Question: This is the code I written in AppDelegate class (Swift 4):
'''
func application(_ application: UIApplication, didFinishLaunchingWithOptions launchOptions: [UIApplicationLaunchOptionsKey: Any]?) -> Bool {
// Override point for customization after application launch.
UIApplication.shared.statusBarStyle = .lightContent
goToRootViewController()
UINavigationBar.appearance().isTranslucent = true
UINavigationBar.appearance().shadowImage = UIImage()
UINavigationBar.appearance().setBackgroundImage(UIImage(), for: .default)
GMSServices.provideAPIKey(googleMapApiKey)
return true
}
'''
but my status bar is not showing the light content I dont know what is ging on, Any help?

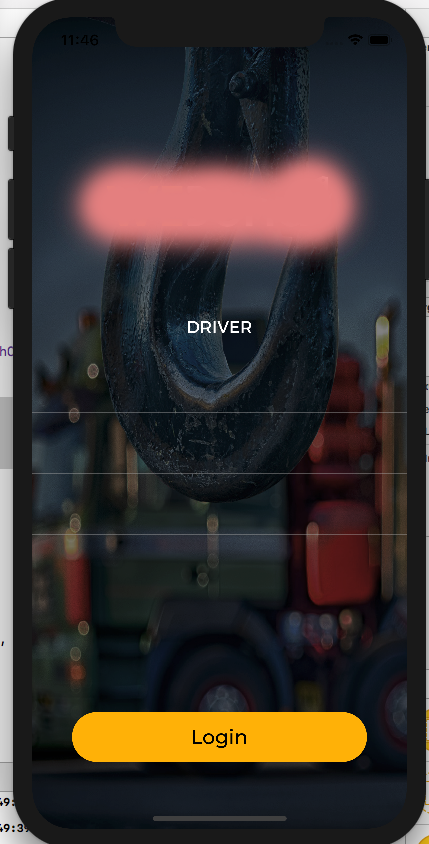
Answer: # For Specific ViewController Class:
In your viewcontroller class use this code below viewDidLoad() :
'''
override var preferredStatusBarStyle : UIStatusBarStyle {
return .lightContent
}
'''
this will show your status bar in light content
# For Whole App:
Set "View controller-based status bar appearance" Key with Value "NO" in your product's Info.plist
<URL>
Then Use Following code in AppDelegate.Swift inside "didFinishLaunchingWithOptions":
'''
func application(_ application: UIApplication, didFinishLaunchingWithOptions launchOptions: [UIApplicationLaunchOptionsKey: Any]?) -> Bool {
// Override point for customization after application launch.
UIApplication.shared.statusBarStyle = .lightContent
return true
}
'''